Field crop: maize
Growth stage: 1
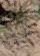
Species: salsola